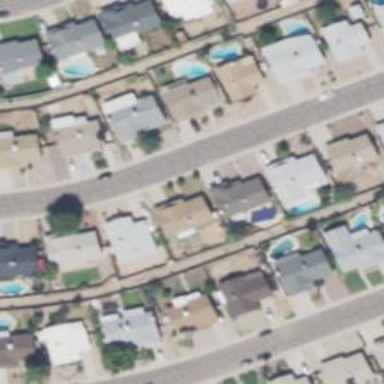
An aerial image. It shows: Alleyway designated as service road.